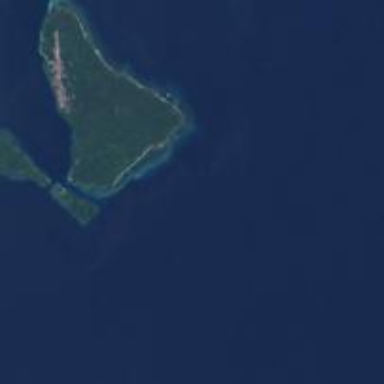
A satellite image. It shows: Island with natural coastline.